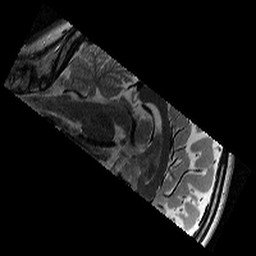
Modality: T2w
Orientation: sagittal
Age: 12
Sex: female
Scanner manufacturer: siemens
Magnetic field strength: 3 T
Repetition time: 9.23 s
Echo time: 0.067 s